Interaction volume radius: 10 \u00c5
Interaction volume height: 20 \u00c5
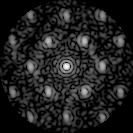
Disorder parameter: 0.4408